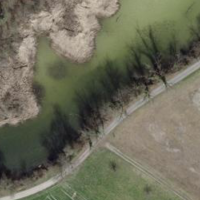
EUNIS habitat code: 14
Species observed at this site:
Anacamptis morio